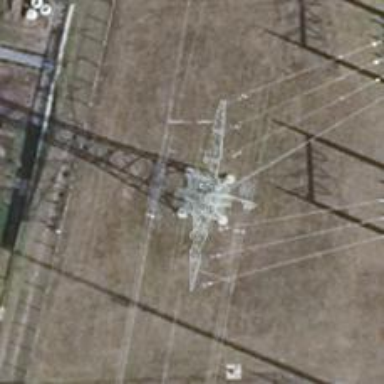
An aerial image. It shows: Three power lines with cables.